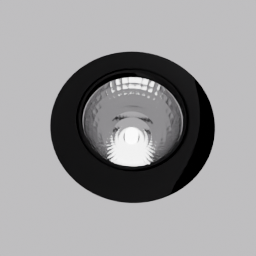
Label: lighting